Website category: game
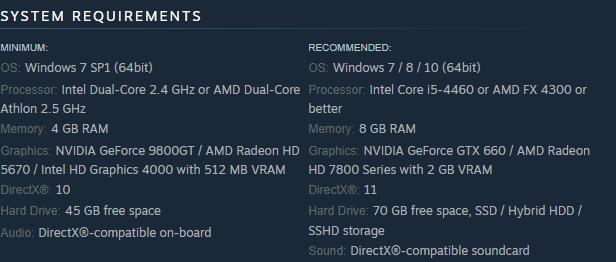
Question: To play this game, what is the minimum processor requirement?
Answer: Intel Dual-Core 2.4 GHz or AMD Dual-Core Athlon 2.5 GHz

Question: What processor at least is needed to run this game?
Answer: Intel Dual-Core 2.4 GHz or AMD Dual-Core Athlon 2.5 GHz

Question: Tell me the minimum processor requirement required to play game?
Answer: Intel Dual-Core 2.4 GHz or AMD Dual-Core Athlon 2.5 GHz

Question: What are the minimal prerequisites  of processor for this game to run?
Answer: Intel Dual-Core 2.4 GHz or AMD Dual-Core Athlon 2.5 GHz

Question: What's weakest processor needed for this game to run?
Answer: Intel Dual-Core 2.4 GHz or AMD Dual-Core Athlon 2.5 GHz

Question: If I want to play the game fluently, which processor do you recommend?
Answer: Intel Core i5-4460 or AMD FX 4300 or better

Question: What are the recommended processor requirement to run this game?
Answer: Intel Core i5-4460 or AMD FX 4300 or better

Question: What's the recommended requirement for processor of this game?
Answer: Intel Core i5-4460 or AMD FX 4300 or better

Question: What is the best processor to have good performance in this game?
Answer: Intel Core i5-4460 or AMD FX 4300 or better

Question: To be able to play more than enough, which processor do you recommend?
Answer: Intel Core i5-4460 or AMD FX 4300 or better

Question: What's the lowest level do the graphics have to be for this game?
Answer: NVIDIA GeForce 9800GT / AMD Radeon HD 5670 / Intel HD Graphics 4000 with 512 MB VRAM

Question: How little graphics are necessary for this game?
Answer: NVIDIA GeForce 9800GT / AMD Radeon HD 5670 / Intel HD Graphics 4000 with 512 MB VRAM

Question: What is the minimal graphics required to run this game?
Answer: NVIDIA GeForce 9800GT / AMD Radeon HD 5670 / Intel HD Graphics 4000 with 512 MB VRAM

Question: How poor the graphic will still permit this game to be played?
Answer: NVIDIA GeForce 9800GT / AMD Radeon HD 5670 / Intel HD Graphics 4000 with 512 MB VRAM

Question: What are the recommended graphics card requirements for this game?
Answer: NVIDIA GeForce GTX 660 / AMD Radeon HD 7800 Series with 2 GB VRAM

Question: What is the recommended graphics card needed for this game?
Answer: NVIDIA GeForce GTX 660 / AMD Radeon HD 7800 Series with 2 GB VRAM

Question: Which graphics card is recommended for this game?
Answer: NVIDIA GeForce GTX 660 / AMD Radeon HD 7800 Series with 2 GB VRAM

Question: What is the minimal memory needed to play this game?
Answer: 4 GB RAM

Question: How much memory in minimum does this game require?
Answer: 4 GB RAM

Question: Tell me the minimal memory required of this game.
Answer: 4 GB RAM

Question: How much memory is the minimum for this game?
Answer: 4 GB RAM

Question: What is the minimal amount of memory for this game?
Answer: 4 GB RAM

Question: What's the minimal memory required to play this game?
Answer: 4 GB RAM

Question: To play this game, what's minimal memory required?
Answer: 4 GB RAM

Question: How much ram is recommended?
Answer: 8 GB RAM

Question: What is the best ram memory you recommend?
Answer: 8 GB RAM

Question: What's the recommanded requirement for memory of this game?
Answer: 8 GB RAM

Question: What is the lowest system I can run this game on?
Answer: Windows 7 SP1 (64bit)

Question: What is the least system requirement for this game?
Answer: Windows 7 SP1 (64bit)

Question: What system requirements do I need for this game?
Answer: Windows 7 SP1 (64bit)

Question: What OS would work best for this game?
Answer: Windows 7 / 8 / 10 (64bit)

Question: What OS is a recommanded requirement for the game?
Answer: Windows 7 / 8 / 10 (64bit)

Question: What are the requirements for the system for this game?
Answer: Windows 7 / 8 / 10 (64bit)

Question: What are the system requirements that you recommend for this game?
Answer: Windows 7 / 8 / 10 (64bit)

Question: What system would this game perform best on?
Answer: Windows 7 / 8 / 10 (64bit)